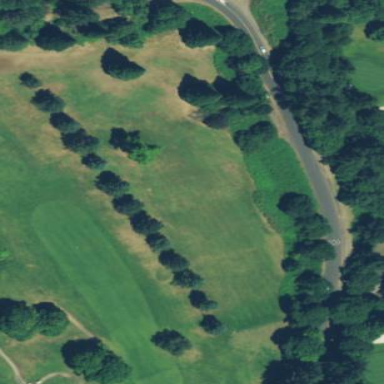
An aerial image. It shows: Driving range for golf practice.